Question: I have four text files as shown in attached image.
'''
@echo off
setlocal enableDelayedExpansion
:: Clear any existing $ variables
for /f "delims==" %%A in ('"set $ 2>nul"') do set "%%A="
:: Load data
set "cnt=0"
set "blank= "
set "null= NULL"
set "width=8"
set "labelWidth=22"
set "lineWidth=0"
set "lookup= FreePhysicalMemory:2 TotalVisibleMemorySize:3 CPULoadPercentage:4"
for %%F in (server1.txt server2.txt server3.txt server4.txt) do (
set "val=%blank%%%~nF"
set "$0.OPERATINGSYSTEM=!$0.OPERATINGSYSTEM! !val:~-%width%!"
for /f "tokens=1,2" %%A in (%%F) do (
set "test=!lookup:* %%A:=!"
if "!test!" equ "!lookup!" (set "prefix=$1.") else set "prefix=$!test:~0,1!."
for %%P in (!prefix!) do (
if not defined !prefix!%%A (
for /l %%N in (1 1 !cnt!) do set "%%P%%A=!%%P%%A! !null:~-%width%!"
) else if "!%%A!" neq "!cnt!" (
set "%%P%%A=!%%P%%A! !null:~-%width%!"
)
set "val=%blank%%%B"
set "%%P%%A=!%%P%%A! !val:~-%width%!"
)
set /a "%%A=cnt+1"
)
set /a cnt+=1, lineWidth+=width+1
)
:: Print results
(for /f "tokens=2* delims=.=" %%A in ('set $') do (
set "line=%%B !null:~-%width%!"
set "label=%%A%blank%"
echo !label:~0,%labelWidth%!!line:~0,%lineWidth%!
))>output.txt
'''
'''
OPERATINGSYSTEM server1 server2 server3 server4
Android 1.262 2.262 3.262 4.636
DOS 1.253 NULL 4.253 NULL
MacOS NULL NULL NULL 4.111
Ubuntu 1.674 NULL
Windows 1.111 2.151 3.636 4.453
FreePhysicalMemory 11.493 22.492 33.491 44.494
TotalVisibleMemorySize 11.988 22.988 33.988 44.988
CPULoadPercentage 1 2 3 4
'''
1. Against ubuntu ,NULL is coming only for server2 while it should come for server3 and server4 as well.
2. Against DOS ,value 4.253 is coming under server3 and NULL is coming under server4 while actually value 4.253 should come under server4 and NULL should come under server3.
Rest seems to be correct and good.
Could you please suggest why this unusual behavior this script is showing here or any other way to achieve the same ?
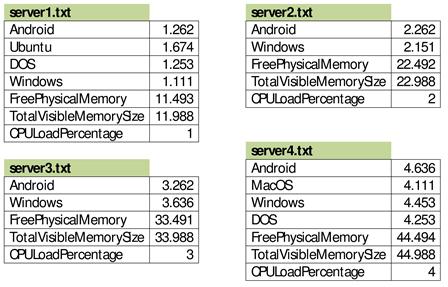
Answer: For anyone interested, this question is a follow up to <URL>.
My code had some serious bugs, which have all been fixed below. I think the code is now actually simpler.
'''
@echo off
setlocal enableDelayedExpansion
:: Clear any existing $ variables
for /f "delims==" %%A in ('"set $ 2>nul"') do set "%%A="
:: Define column widths
set "width=8"
set "labelWidth=22"
:: Define summary rows and their order, must start order at 2 and cannot exceed 9
set "lookup= FreePhysicalMemory:2 TotalVisibleMemorySize:3 CPULoadPercentage:4"
:: Initialize some needed values
set "blank= "
set "null=%blank%NULL"
set "null=!null:~-%width%!"
set "nulls="
set "lineWidth=0"
:: Load data
for %%F in (server1.txt server2.txt server3.txt server4.txt) do (
set "val=%blank%%%~nF"
set "$0.OPERATINGSYSTEM=!$0.OPERATINGSYSTEM! !val:~-%width%!"
for /f "tokens=1,2" %%A in (%%F) do (
set "test=!lookup:* %%A:=!"
if "!test!" equ "!lookup!" (set "prefix=$1.") else set "prefix=$!test:~0,1!."
for %%P in (!prefix!) do for %%L in (!lineWidth!) do (
set "%%P%%A=!%%P%%A!!nulls!"
if defined %%P%%A set "%%P%%A=!%%P%%A:~0,%%L!"
set "val=%blank%%%B"
set "%%P%%A=!%%P%%A! !val:~-%width%!"
)
)
set /a lineWidth+=width+1
set "nulls=!nulls! !null!"
)
:: Print results
(for /f "tokens=2* delims=.=" %%A in ('set $') do (
set "line=%%B!nulls!"
set "label=%%A%blank%"
echo !label:~0,%labelWidth%!!line:~0,%lineWidth%!
))>output.txt
'''